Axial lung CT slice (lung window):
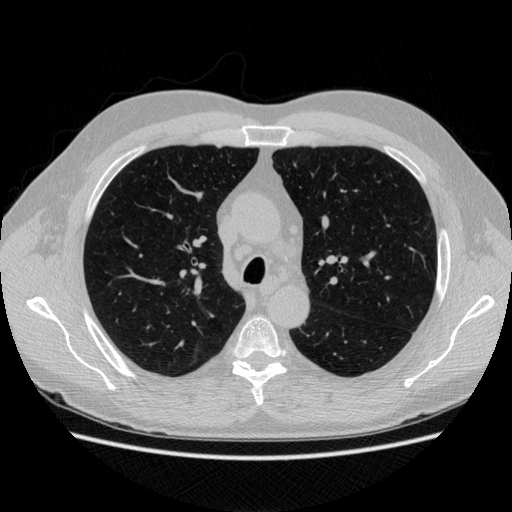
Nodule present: no